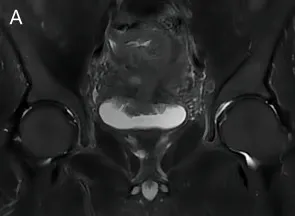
MRI images of patient before and after NAC. T2 coronal image before NAC.
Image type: radiology (mri)